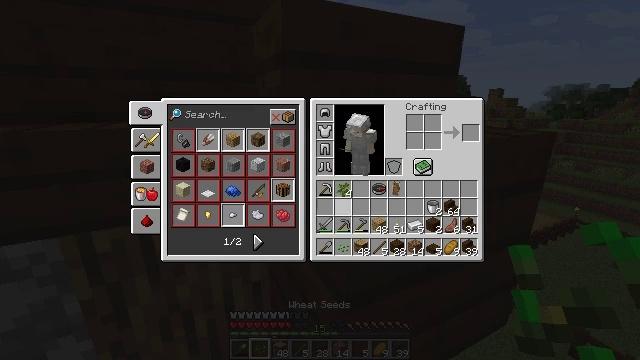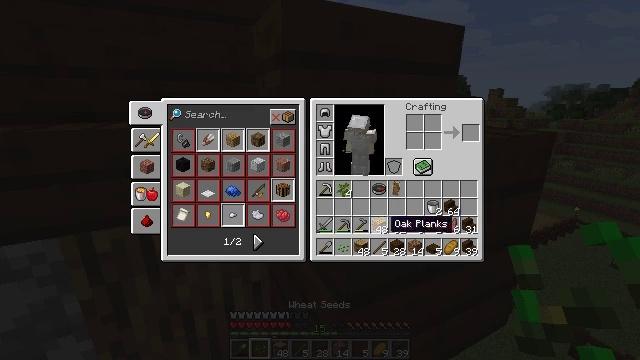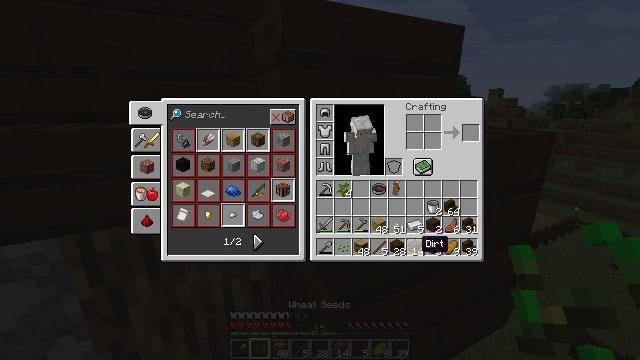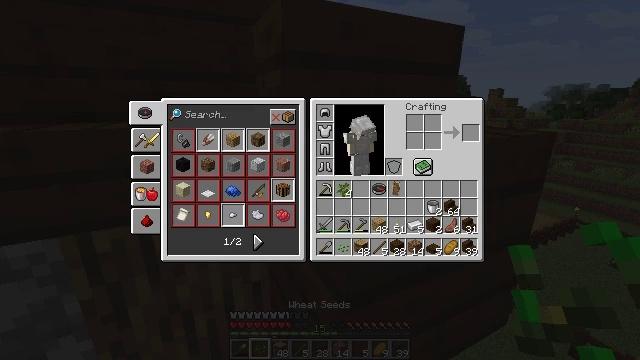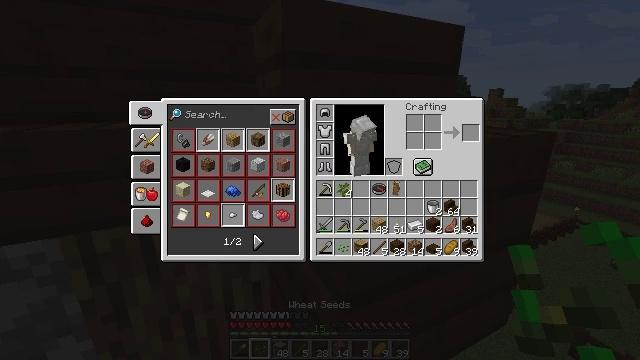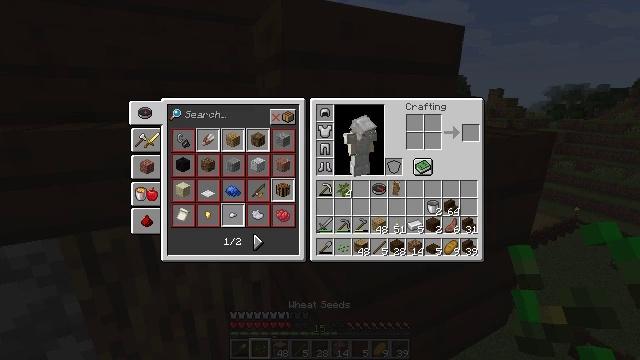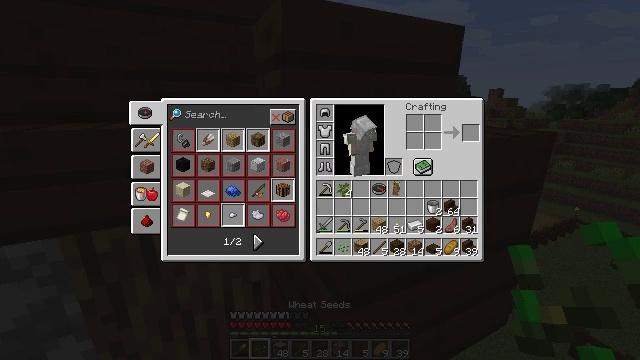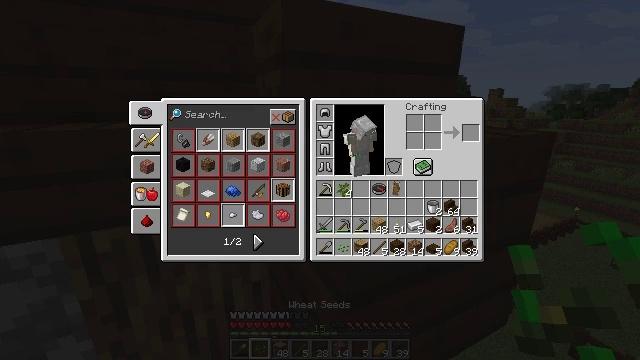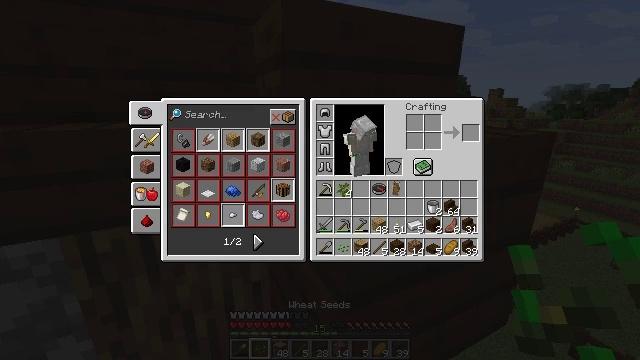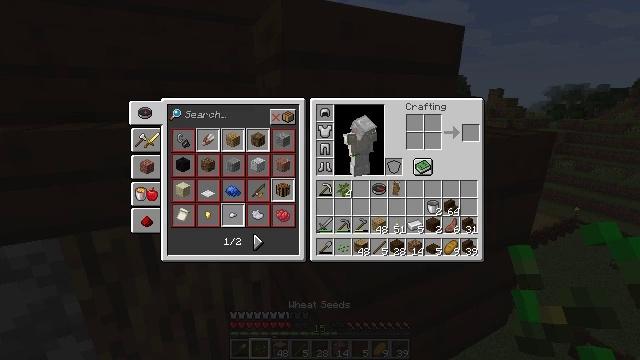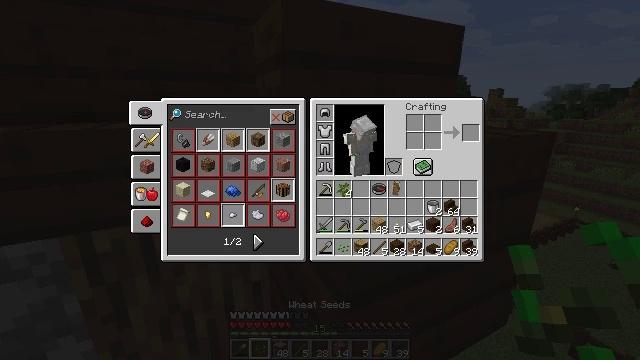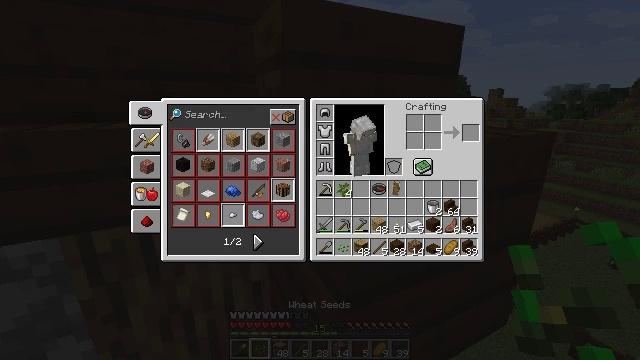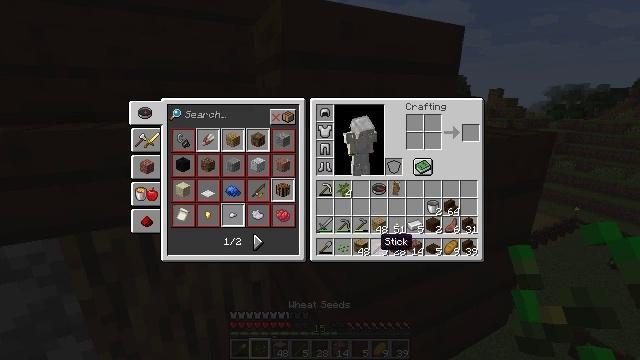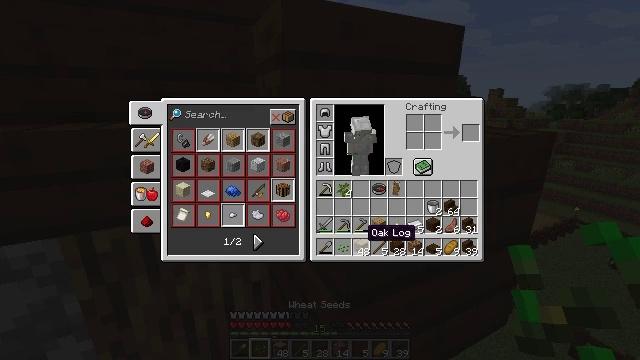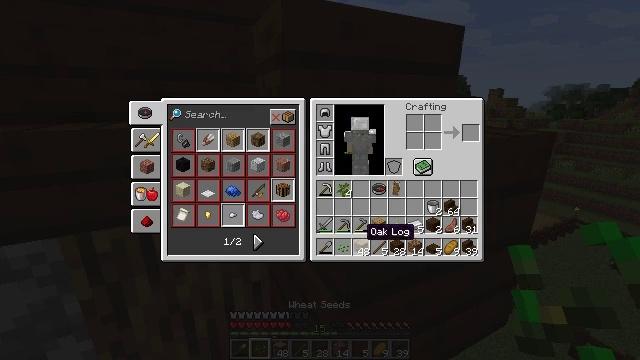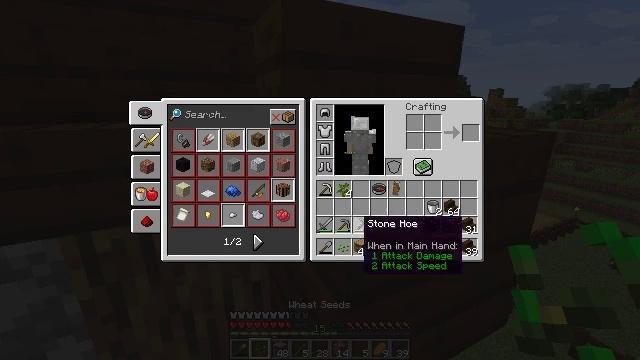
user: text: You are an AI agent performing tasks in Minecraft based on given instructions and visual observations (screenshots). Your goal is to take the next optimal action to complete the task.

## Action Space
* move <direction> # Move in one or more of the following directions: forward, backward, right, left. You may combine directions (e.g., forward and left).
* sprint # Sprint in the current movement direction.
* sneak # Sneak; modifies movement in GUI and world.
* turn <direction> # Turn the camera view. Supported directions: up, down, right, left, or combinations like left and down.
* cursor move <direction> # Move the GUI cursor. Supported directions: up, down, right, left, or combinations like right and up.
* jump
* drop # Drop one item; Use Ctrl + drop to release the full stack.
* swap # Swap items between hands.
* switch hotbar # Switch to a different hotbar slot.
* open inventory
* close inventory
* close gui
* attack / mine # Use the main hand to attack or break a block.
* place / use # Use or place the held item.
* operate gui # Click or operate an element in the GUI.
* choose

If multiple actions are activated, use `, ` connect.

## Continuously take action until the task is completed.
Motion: motion action
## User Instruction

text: Mine dark oak stairs from a structure.
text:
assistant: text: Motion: cursor move right and down
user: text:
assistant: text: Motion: cursor move right and down
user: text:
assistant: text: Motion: cursor move right and down
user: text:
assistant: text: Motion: cursor move right
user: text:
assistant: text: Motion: cursor move right and down
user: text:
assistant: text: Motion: cursor move right and down
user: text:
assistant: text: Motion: no_op
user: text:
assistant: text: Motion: cursor move left
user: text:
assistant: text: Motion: cursor move left
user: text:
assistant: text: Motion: cursor move left and up
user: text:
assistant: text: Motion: cursor move left and up
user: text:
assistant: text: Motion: cursor move left and up
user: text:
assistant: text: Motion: cursor move left and up
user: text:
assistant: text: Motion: no_op
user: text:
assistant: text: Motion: cursor move up
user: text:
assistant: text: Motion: no_op
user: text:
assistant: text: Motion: cursor move up
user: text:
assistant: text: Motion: no_op
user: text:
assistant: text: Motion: no_op
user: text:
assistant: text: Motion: cursor move right
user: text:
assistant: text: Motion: cursor move right and up
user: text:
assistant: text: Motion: cursor move right and up
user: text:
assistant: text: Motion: cursor move right and up
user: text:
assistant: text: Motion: cursor move right
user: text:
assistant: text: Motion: no_op
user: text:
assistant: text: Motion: no_op
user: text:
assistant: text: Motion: no_op
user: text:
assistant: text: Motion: no_op
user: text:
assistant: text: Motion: no_op
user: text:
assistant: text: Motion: no_op